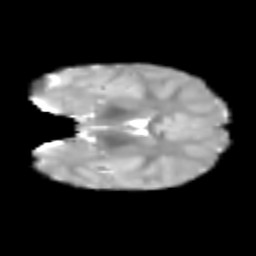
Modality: T2w
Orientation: coronal
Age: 7
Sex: male
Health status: healthy